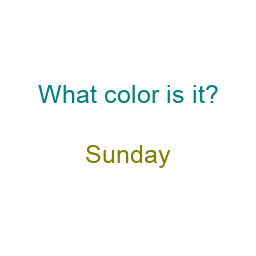
Color: olive
Background color: white
Question text color: teal